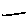
Label: line